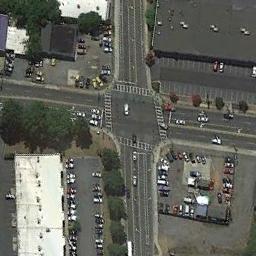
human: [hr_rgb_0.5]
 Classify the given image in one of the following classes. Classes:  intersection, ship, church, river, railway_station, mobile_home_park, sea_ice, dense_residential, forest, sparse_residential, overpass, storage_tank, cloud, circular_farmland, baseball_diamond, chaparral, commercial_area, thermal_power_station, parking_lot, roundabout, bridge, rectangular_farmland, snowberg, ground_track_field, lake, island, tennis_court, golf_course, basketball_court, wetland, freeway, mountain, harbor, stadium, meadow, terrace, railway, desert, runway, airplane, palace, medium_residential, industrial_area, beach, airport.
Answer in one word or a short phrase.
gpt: intersection